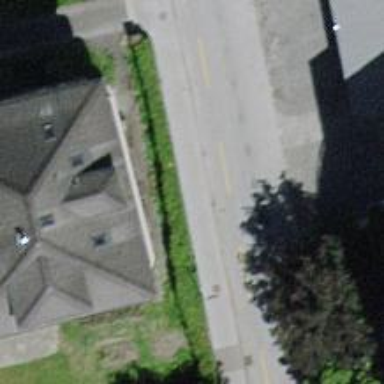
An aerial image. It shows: Residential road with asphalt surface. There is designated cycling lane on the left side.